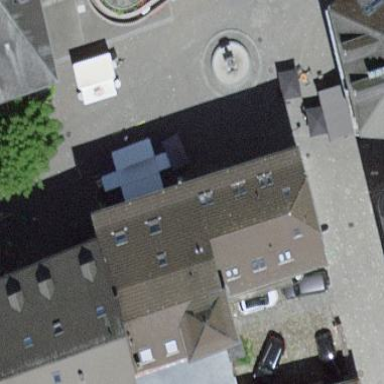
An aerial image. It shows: Building with gabled roof made of tiles. The roof orientation is across.